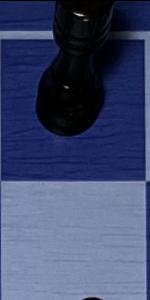
Label: Empty